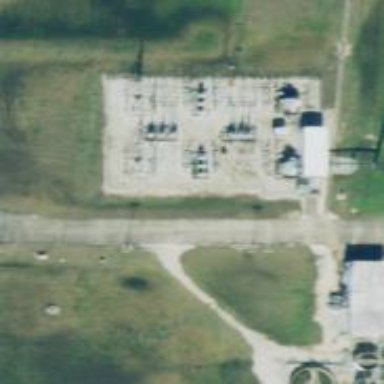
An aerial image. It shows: Power tower.